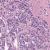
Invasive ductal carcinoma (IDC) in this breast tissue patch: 1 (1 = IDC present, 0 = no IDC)